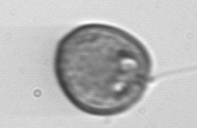
Label: Prorocentrum